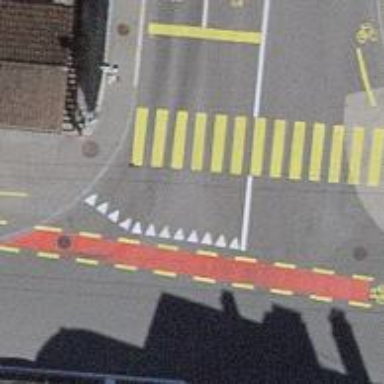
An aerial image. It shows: Marked crossing on footway with clear markings.